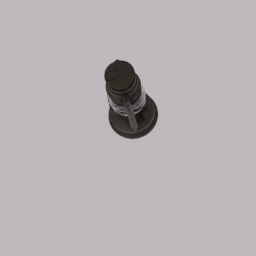
Label: lighting